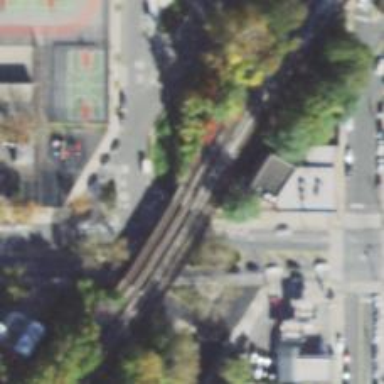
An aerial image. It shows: Bridged rail siding with electrification.